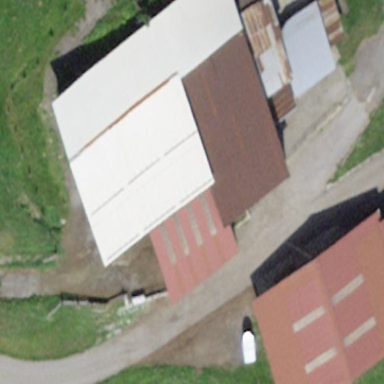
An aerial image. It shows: Farmyard area.